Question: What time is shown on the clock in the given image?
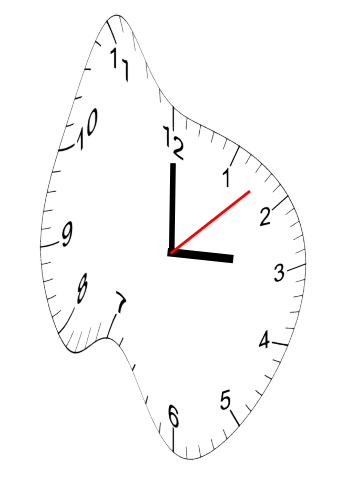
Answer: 03:00:08